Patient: sex M, age 77
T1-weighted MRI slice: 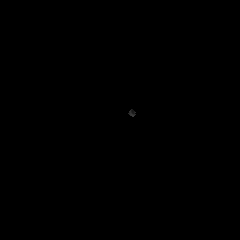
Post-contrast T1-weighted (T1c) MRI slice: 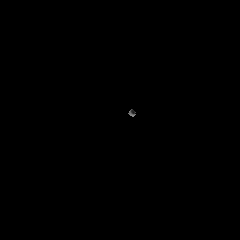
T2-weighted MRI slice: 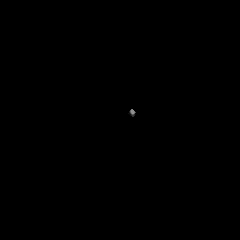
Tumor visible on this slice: no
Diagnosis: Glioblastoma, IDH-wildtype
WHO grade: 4